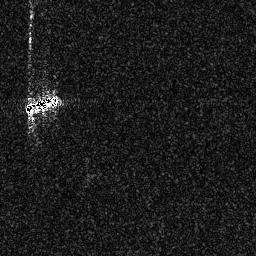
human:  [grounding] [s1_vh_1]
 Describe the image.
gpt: In the satellite image, there is  <ref>1 medium ship </ref> <box>[[8, 35, 23, 45, 0]]</box> located at left.